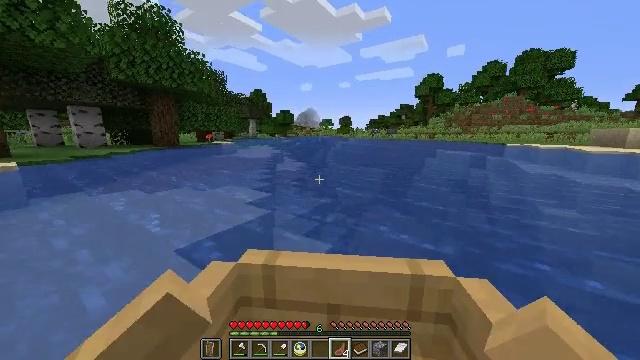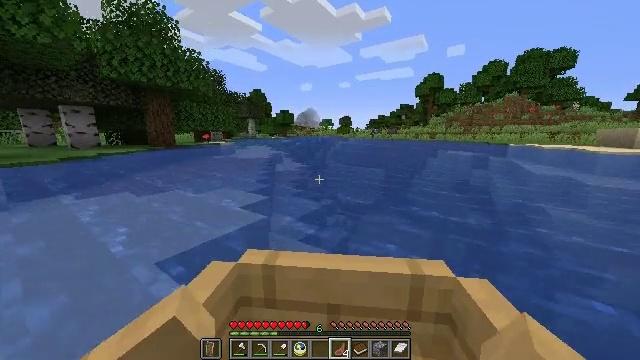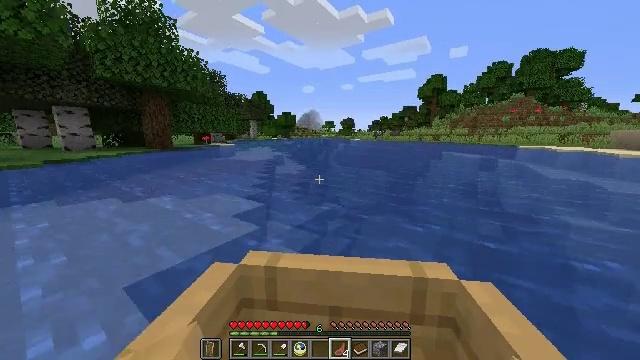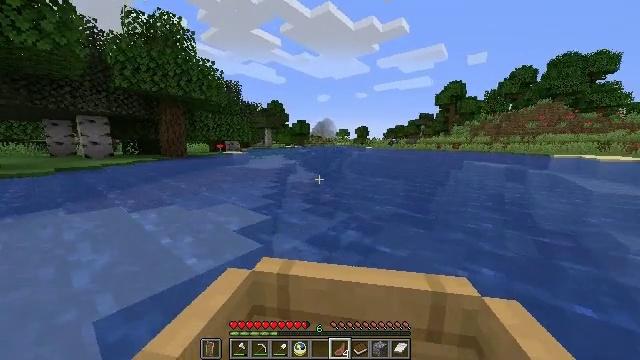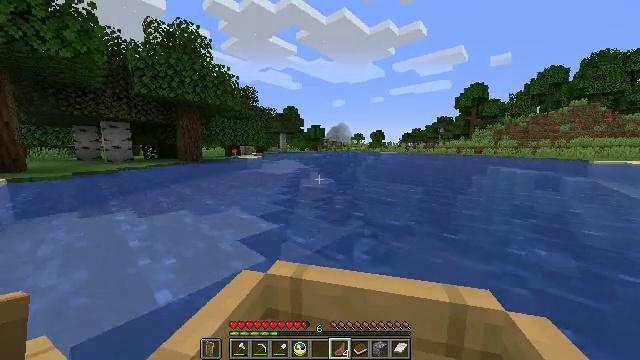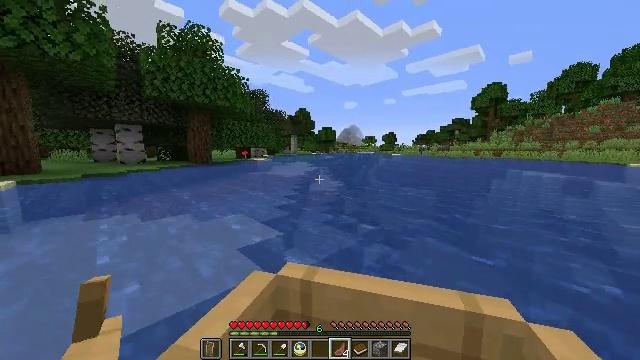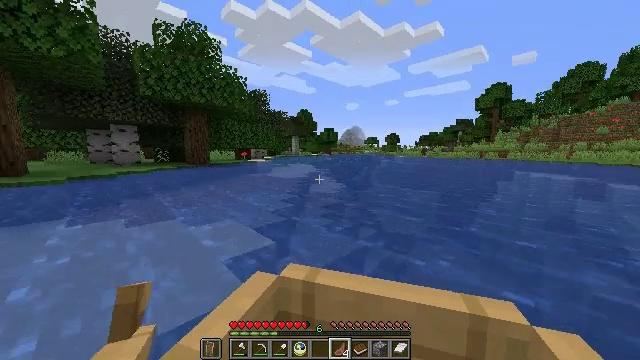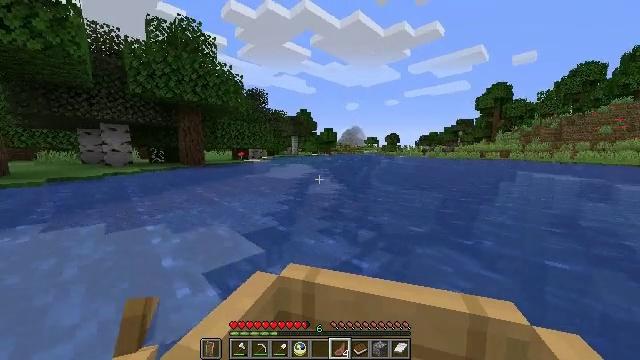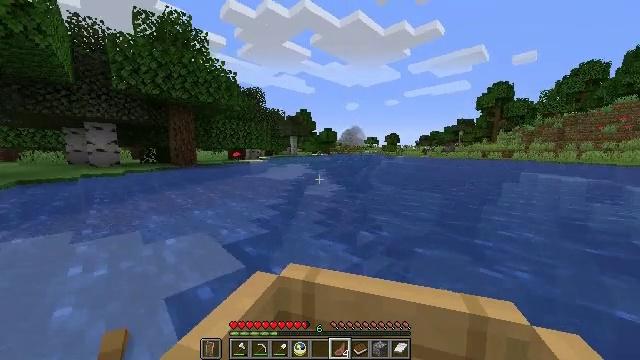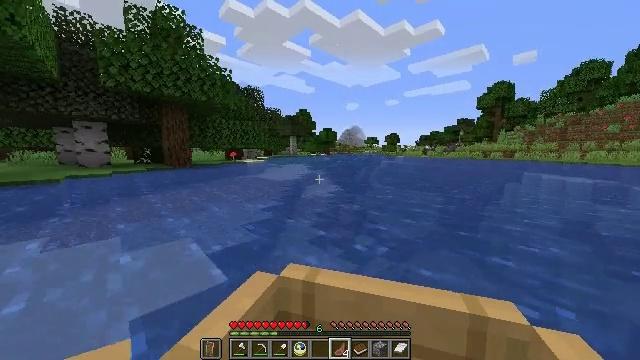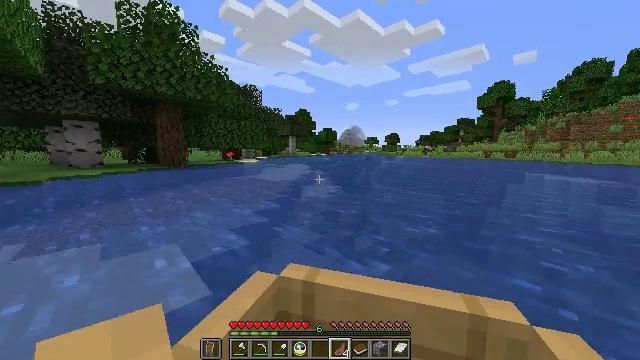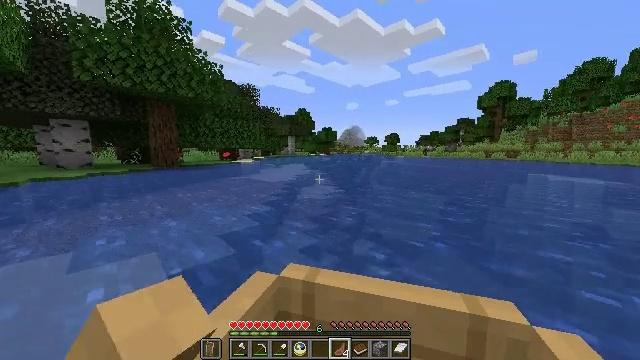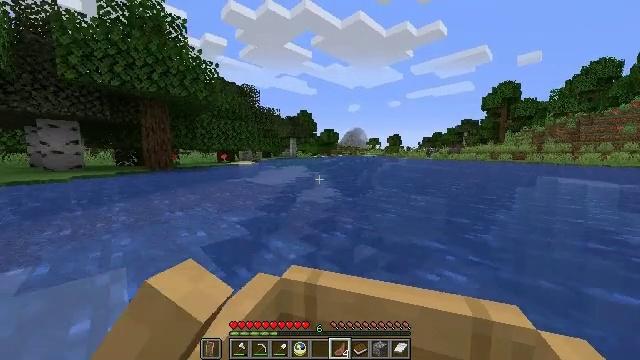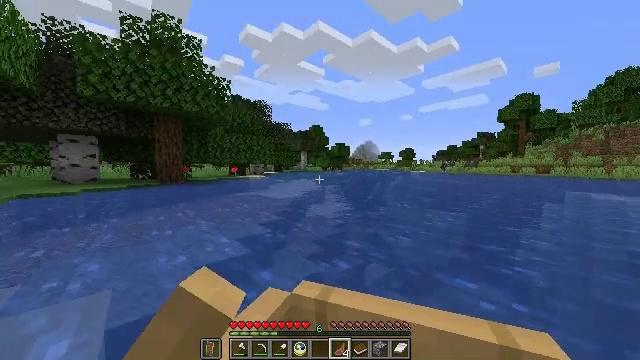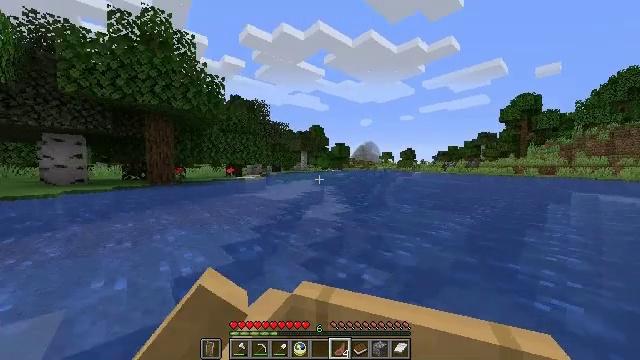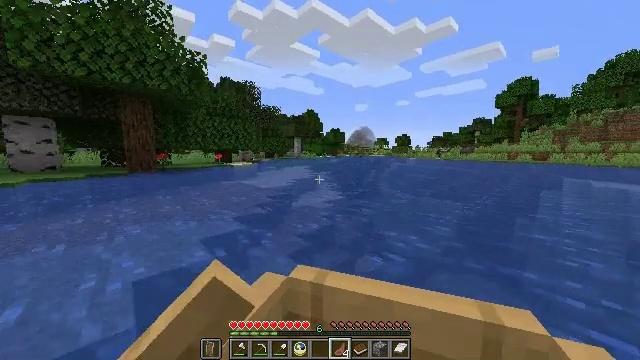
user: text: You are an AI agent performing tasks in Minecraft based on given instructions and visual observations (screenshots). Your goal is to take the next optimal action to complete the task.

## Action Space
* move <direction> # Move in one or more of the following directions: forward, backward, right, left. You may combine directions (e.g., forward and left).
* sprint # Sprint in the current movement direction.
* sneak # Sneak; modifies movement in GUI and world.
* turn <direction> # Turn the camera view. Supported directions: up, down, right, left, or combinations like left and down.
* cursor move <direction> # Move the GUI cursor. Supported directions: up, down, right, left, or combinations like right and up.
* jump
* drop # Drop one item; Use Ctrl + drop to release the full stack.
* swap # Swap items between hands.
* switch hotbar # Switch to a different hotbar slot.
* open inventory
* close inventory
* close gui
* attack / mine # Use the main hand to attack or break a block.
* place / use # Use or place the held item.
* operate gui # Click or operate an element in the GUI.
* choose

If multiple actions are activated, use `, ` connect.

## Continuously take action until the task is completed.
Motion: motion action
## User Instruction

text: Remove an iron axe from the inventory.
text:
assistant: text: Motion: move forward, sprint
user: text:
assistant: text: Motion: move forward, sprint
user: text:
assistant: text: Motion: move forward, sprint, turn left and up
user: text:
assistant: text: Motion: move forward, sprint, turn left and up
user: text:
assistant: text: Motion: move forward, sprint, turn left
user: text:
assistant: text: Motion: move forward, sprint
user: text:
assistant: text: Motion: move forward, sprint
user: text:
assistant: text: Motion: move forward, sprint
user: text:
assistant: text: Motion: move forward, sprint
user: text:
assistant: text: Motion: move forward, sprint
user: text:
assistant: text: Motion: move forward, sprint
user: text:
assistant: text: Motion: move forward, sprint
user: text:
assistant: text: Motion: move forward, sprint, turn left and up
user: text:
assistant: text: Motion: move forward, sprint
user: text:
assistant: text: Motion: move forward, sprint, turn right and down
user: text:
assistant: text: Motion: move forward, sprint, turn right and down
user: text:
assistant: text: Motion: move forward, sprint, turn right and down
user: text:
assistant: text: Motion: move forward, sprint
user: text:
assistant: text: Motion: move forward, sprint
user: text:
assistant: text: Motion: move forward, sprint
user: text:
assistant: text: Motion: move forward, sprint, turn right and up
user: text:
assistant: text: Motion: move forward, sprint, turn up
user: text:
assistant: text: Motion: move forward, sprint
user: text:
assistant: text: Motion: move forward, sprint
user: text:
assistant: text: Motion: move forward, sprint
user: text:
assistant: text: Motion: move forward, sprint
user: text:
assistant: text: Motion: move forward, sprint
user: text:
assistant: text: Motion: move forward, sprint
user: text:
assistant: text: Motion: move forward, sprint, turn left and down
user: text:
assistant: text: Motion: move forward, sprint